Question: Currently, I am having a graphical issue with drawing small dots.
I notice that in most professional Calendar applications, the events calendar indentifier is a small dot whose color is the events calendar color.
I am current at the point of my application where I need to draw a BETTER dot. Heres a photo of what I mean.

It may not be noticeable here but the colored dot is pretty pixelated when its on my phone. I would like to remove the pixelation.
I went through a tutorial from Ray Wenderlich's website: <URL>.
Here is what I got out of it for drawing the dot:
'''
UIGraphicsBeginImageContext(cell.imageViewPic.bounds.size);
CGContextRef contextRef = UIGraphicsGetCurrentContext();
CGContextSetFillColorWithColor(contextRef, [[event calendar] CGColor]);
CGContextFillEllipseInRect(contextRef,(CGRectMake (0.f, 0.f, cell.imageViewPic.bounds.size.width, cell.imageViewPic.bounds.size.height)));
UIImage *image = UIGraphicsGetImageFromCurrentImageContext();
cell.imageViewPic.image = image;
'''
So this actually implements the circle, but I added this to draw a small line around the circle to rid the pixelation but no go.
'''
CGPoint startPoint = CGPointMake(cell.imageViewPic.frame.origin.x, cell.imageViewPic.frame.origin.y + cell.imageViewPic.frame.size.height - 1);
CGPoint endPoint = CGPointMake(cell.imageViewPic.frame.origin.x + cell.imageViewPic.frame.size.width - 1, cell.imageViewPic.frame.origin.y + cell.imageViewPic.frame.size.height - 1);
UIColor* color = [UIColor blackColor];
CGContextSaveGState(contextRef);
CGContextSetLineCap(contextRef, kCGLineCapSquare);
CGContextSetStrokeColorWithColor(contextRef, color.CGColor);
CGContextSetLineWidth(contextRef, 10.0);
CGContextMoveToPoint(contextRef, startPoint.x + 0.5, startPoint.y + 0.5);
CGContextAddLineToPoint(contextRef, endPoint.x + 0.5, endPoint.y + 0.5);
CGContextStrokePath(contextRef);
CGContextRestoreGState(contextRef);
'''
All together looks like this...
'''
UIGraphicsBeginImageContext(cell.imageViewPic.bounds.size);
CGContextRef contextRef = UIGraphicsGetCurrentContext();
CGContextSetFillColorWithColor(contextRef, [[event calendar] CGColor]);
CGContextFillEllipseInRect(contextRef,(CGRectMake (0.f, 0.f, cell.imageViewPic.bounds.size.width, cell.imageViewPic.bounds.size.height)));
CGPoint startPoint = CGPointMake(cell.imageViewPic.frame.origin.x, cell.imageViewPic.frame.origin.y + cell.imageViewPic.frame.size.height - 1);
CGPoint endPoint = CGPointMake(cell.imageViewPic.frame.origin.x + cell.imageViewPic.frame.size.width - 1, cell.imageViewPic.frame.origin.y + cell.imageViewPic.frame.size.height - 1);
UIColor* color = [UIColor blackColor];
CGContextSaveGState(contextRef);
CGContextSetLineCap(contextRef, kCGLineCapSquare);
CGContextSetStrokeColorWithColor(contextRef, color.CGColor);
CGContextSetLineWidth(contextRef, 10.0);
CGContextMoveToPoint(contextRef, startPoint.x + 0.5, startPoint.y + 0.5);
CGContextAddLineToPoint(contextRef, endPoint.x + 0.5, endPoint.y + 0.5);
CGContextStrokePath(contextRef);
CGContextRestoreGState(contextRef);
UIImage *image = UIGraphicsGetImageFromCurrentImageContext();
cell.imageViewPic.image = image;
'''
The circle is still drawn but there is no "stroke" being drawn.
If anyone would give some pointers on how this pixelation issue is solved, please post!
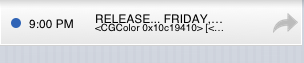
Answer: The pixelation is occurring because when you make the image context you don't take the screen scale into consideration. Your code should be something like this (note the 1st line):
'''
UIGraphicsBeginImageContextWithOptions(cell.imageViewPic.bounds.size, NO, [UIScreen mainScreen].scale)
CGContextRef contextRef = UIGraphicsGetCurrentContext();
CGContextSetFillColorWithColor(contextRef, [[event calendar] CGColor]);
CGContextFillEllipseInRect(contextRef,(CGRectMake (0.f, 0.f, cell.imageViewPic.bounds.size.width, cell.imageViewPic.bounds.size.height)));
UIImage *image = UIGraphicsGetImageFromCurrentImageContext();
cell.imageViewPic.image = image;
'''
As someone commented, you can pass in '0' instead of '[UIScreen mainScreen].scale'. The docs agree:
> The scale factor to apply to the bitmap. If you specify a value of 0.0, the scale factor is set to the scale factor of the device's main screen.